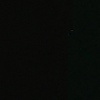
Label: space